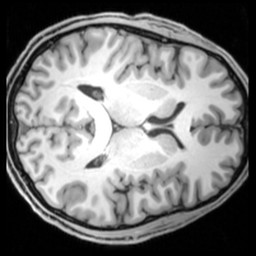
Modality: T1w
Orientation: axial
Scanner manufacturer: siemens
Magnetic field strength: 3 T
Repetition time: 1.9 s
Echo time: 0.00397 s